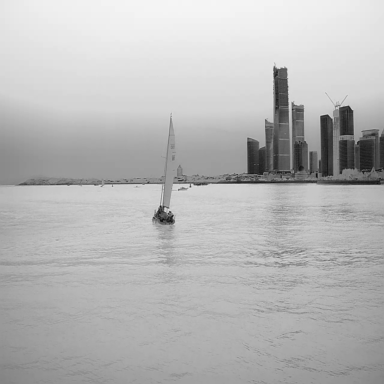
There are four objects shown in the infrared image, including a container_ship, a bulk_carrier, and two sailboats.